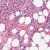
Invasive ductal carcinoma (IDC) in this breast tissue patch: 1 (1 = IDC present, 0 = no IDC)